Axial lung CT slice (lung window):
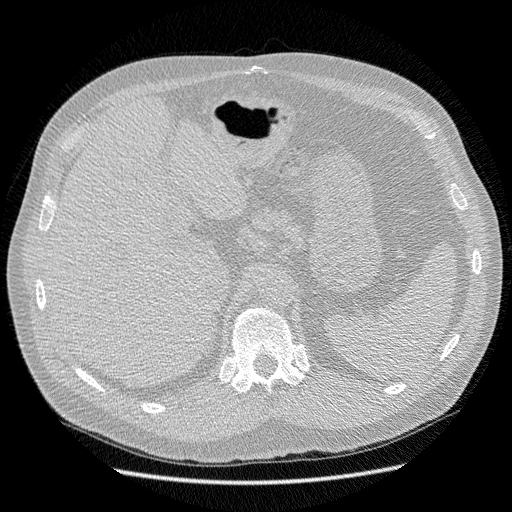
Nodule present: no